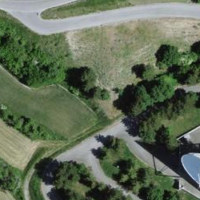
EUNIS habitat code: 24
Species observed at this site:
Luscinia megarhynchos
Emberiza cia
Hirundo rustica
Upupa epops
Phoenicurus phoenicurus
Falco peregrinus
Falco tinnunculus
Accipiter nisus